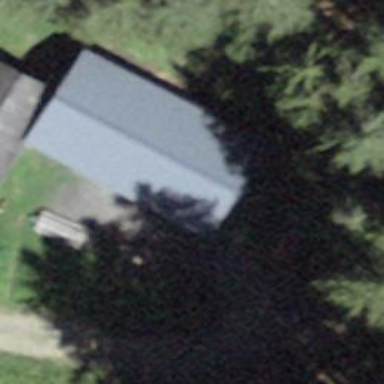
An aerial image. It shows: Shelter.